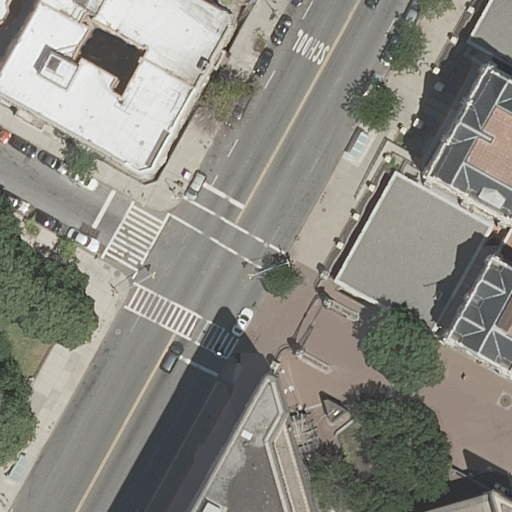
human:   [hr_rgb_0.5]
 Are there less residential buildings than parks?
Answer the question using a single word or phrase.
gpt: no

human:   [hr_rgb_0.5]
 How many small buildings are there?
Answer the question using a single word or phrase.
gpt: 1

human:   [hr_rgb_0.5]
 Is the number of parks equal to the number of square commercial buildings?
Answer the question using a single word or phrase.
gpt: no

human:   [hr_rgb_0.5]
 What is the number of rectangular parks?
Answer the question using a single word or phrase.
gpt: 1

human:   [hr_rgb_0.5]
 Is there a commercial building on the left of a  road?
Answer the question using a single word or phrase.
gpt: no

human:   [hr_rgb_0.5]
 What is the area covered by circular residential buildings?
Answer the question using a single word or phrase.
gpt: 0m2

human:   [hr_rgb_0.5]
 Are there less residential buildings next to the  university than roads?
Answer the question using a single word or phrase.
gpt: no

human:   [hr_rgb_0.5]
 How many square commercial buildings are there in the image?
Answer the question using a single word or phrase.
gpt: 0

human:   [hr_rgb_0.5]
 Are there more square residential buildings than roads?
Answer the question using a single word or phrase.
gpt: no

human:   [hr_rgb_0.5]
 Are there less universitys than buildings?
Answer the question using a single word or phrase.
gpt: yes

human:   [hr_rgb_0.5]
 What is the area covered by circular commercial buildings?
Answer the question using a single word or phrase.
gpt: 0m2

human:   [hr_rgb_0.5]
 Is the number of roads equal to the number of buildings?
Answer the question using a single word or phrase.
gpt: no

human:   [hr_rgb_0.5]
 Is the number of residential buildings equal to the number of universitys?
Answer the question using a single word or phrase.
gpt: no

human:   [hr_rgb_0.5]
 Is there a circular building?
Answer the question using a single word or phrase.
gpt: no

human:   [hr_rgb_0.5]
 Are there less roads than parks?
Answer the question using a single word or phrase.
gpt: no

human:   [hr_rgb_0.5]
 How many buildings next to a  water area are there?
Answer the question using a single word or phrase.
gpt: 0

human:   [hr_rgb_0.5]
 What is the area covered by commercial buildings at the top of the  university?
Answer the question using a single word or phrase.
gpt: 0m2

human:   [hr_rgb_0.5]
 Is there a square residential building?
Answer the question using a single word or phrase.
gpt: no

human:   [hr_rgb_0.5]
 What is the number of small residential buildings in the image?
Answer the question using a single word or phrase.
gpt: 1

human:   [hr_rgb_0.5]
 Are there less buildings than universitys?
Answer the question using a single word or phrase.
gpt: no

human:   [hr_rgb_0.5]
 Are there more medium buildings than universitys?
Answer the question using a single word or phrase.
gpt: yes

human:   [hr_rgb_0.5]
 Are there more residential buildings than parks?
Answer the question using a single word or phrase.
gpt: yes

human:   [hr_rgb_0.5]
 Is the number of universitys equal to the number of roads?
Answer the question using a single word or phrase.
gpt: no

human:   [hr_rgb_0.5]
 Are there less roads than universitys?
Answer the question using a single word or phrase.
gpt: no

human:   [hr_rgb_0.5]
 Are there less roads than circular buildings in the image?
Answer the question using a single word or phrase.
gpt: no

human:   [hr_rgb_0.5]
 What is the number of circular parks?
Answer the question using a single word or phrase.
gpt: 0

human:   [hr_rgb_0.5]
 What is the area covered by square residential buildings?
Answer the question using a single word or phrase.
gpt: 0m2

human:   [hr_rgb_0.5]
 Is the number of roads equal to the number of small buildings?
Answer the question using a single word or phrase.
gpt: no

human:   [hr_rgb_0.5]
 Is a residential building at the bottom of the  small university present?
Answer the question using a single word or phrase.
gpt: yes

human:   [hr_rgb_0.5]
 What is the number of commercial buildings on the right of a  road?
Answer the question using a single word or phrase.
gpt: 0

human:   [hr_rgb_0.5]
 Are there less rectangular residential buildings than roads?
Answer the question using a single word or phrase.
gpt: no

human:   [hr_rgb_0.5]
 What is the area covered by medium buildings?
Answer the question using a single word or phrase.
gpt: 1054m2

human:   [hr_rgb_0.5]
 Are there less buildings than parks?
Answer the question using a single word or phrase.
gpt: no

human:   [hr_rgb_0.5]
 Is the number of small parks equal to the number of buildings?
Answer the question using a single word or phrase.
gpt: no

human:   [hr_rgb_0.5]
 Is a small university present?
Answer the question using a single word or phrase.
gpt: yes

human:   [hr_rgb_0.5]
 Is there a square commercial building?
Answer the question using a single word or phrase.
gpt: no